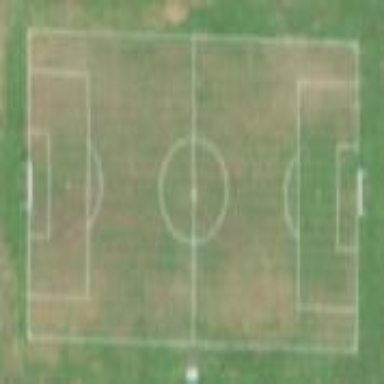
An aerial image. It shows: Soccer pitch for leisureland activities.